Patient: sex F, age 34
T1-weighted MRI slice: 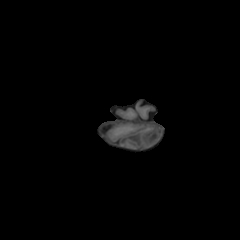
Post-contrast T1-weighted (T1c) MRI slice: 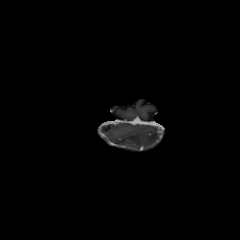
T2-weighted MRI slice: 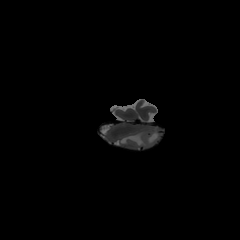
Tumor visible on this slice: yes
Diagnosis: Astrocytoma, IDH-mutant
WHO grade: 3